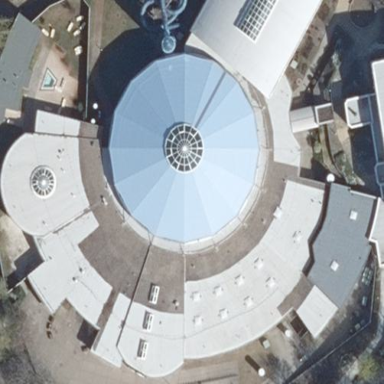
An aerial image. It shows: Civic building featuring swimming pool. The establishment is part of water park.